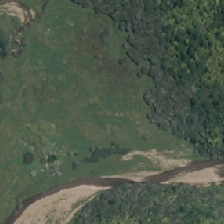
Land cover: broadleaved_indigenous_hardwood